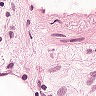
Metastatic tissue present: no